Field crop: maize
Growth stage: 2
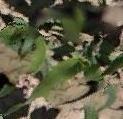
Species: maize